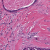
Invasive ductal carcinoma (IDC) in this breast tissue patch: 0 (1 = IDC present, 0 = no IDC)